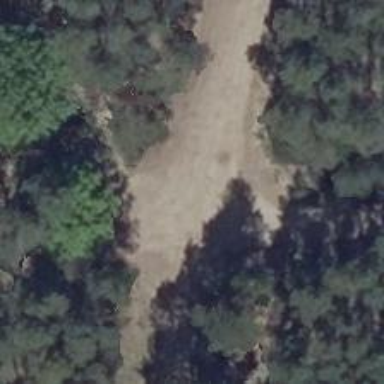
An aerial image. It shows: Gravel track with track type of grade3.